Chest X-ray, PA view. Patient: 60 years old, sex M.
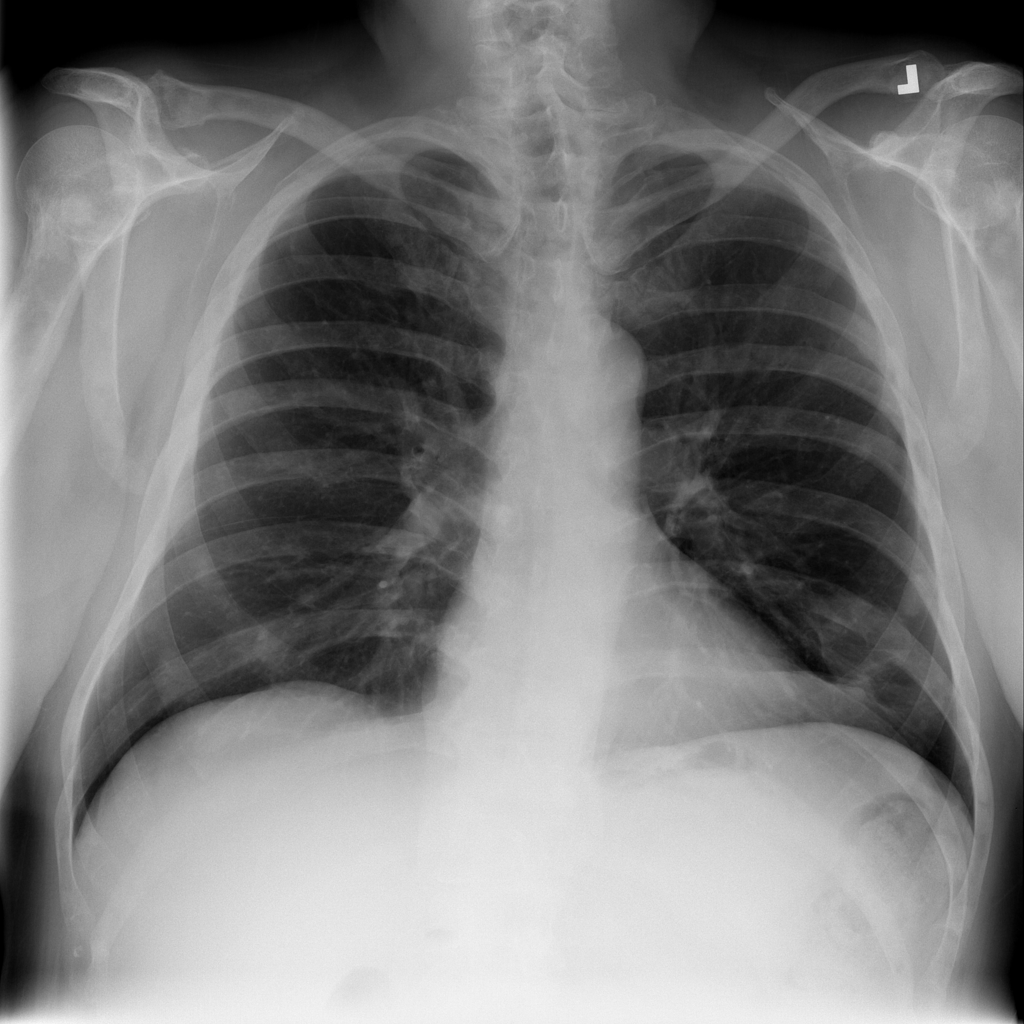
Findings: No Finding